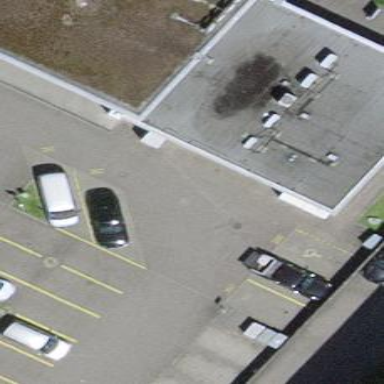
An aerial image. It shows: Flat roof retail building.